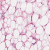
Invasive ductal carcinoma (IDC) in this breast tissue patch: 0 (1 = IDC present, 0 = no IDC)